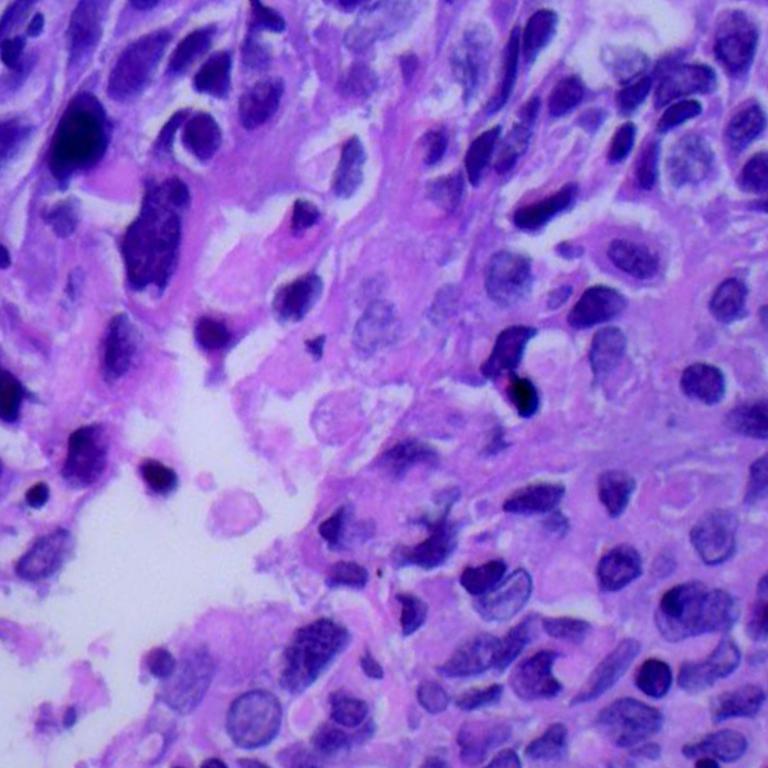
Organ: lung
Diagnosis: squamous carcinomas